Question: I want to accomplish the effect of instagram when we scroll in the comments and it hides the keyboard like this:

I know its not when the uitable scroll, because if you scroll and "don't touch" the text box it doesn't hide the keyboard, but if you "touch" the text box when scrolling it hide the keyboard.
And another question is how i can show/hide keyboard in a specific location, i mean, to accomplish this effect.
I found a solution <URL> for someone who want to accomplish this too :D
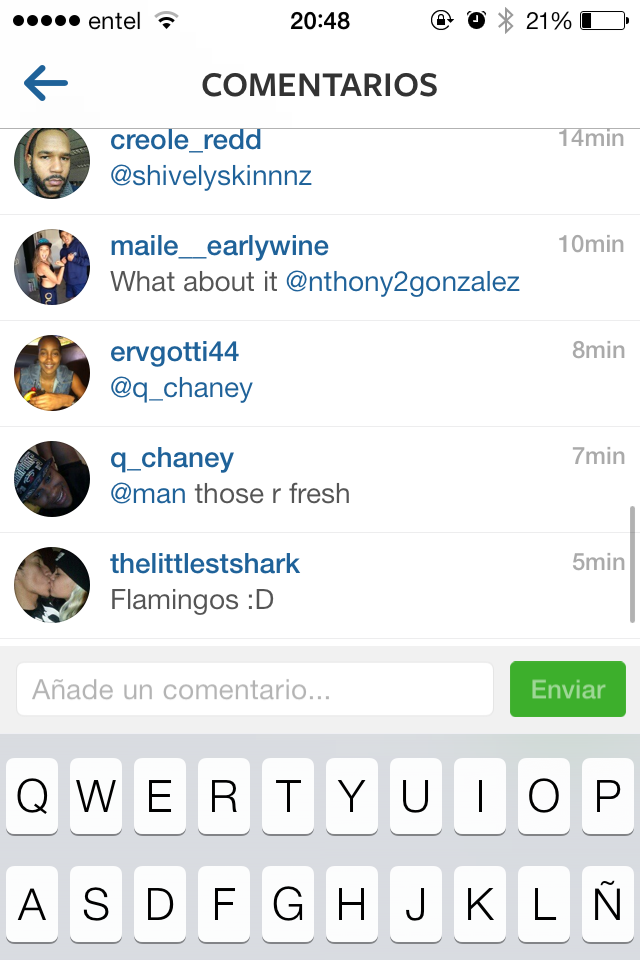
Answer: Set the 'keyboardDismissMode' of the table view to 'UIScrollViewKeyboardDismissModeInteractive'. Now, as you pan your finger over the keyboard, while scrolling the table view, the keyboard will follow your finger and interactively dismiss. This is all done by the system for you.